Interaction volume radius: 10 \u00c5
Interaction volume height: 25 \u00c5
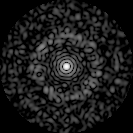
Disorder parameter: 0.8374